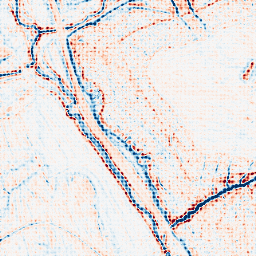
Category: edge_preserving
Decomposition family: bilateral
Decomposition parameters: d: 9
sigma_color: 75
sigma_space: 100
Upsampling method: sinc_blackman
Upsampling parameters: scale: 8
kernel_size: 8
Upsampling scale: 8